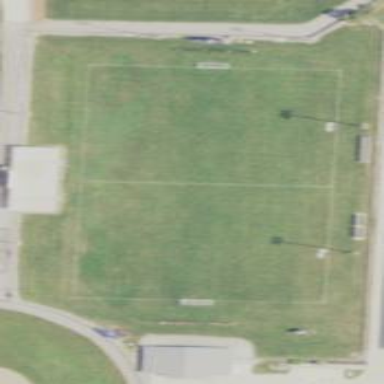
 providing space for leisure and sports activities."